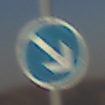
Verkehrszeichen: VorgeschriebeneVorbeifahrtRechts
Umgebung: Outdoor, Nature
Tageszeit: MorningAfternoon
Wetter: Clear
Licht: Natural
Jahreszeit: NotSpecified
Kontrast: HighContrast